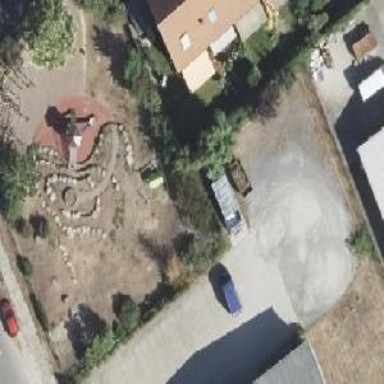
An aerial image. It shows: Playground area for leisure activities on the land.